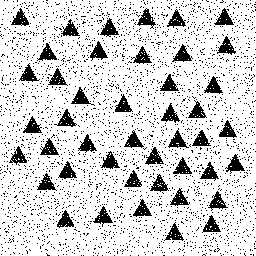
Squares: 0
Triangles: 44
Stars: 0
Total shapes: 44